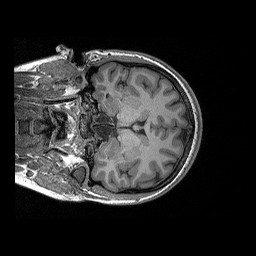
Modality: T1w
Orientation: coronal
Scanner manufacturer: siemens
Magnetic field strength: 3 T
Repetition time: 2.3 s
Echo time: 0.00298 s